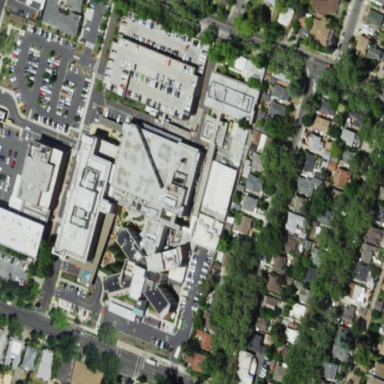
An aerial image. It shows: Healthcare facility identified as hospital.